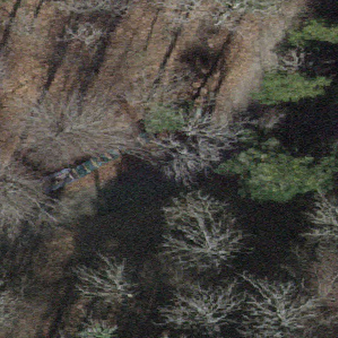
Label: other